Aerial crown-view tile of a tropical tree (Barro Colorado Island, Panama), acquired 20250414:
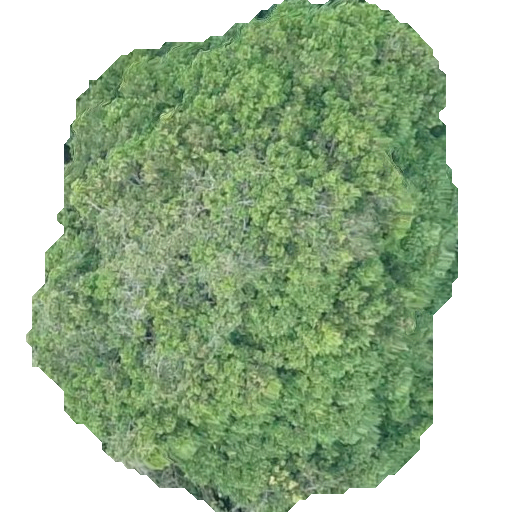
Species: Prioria copaifera
GBIF accepted scientific name: Prioria copaifera
Crown area: 254.011 m²